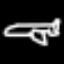
Label: airplane